A scalogram of one vibration snapshot from a rotating bearing is shown, computed with a continuous wavelet transform. Based on the visible evidence, which condition applies: normal, inner_race, outer_race, ball?
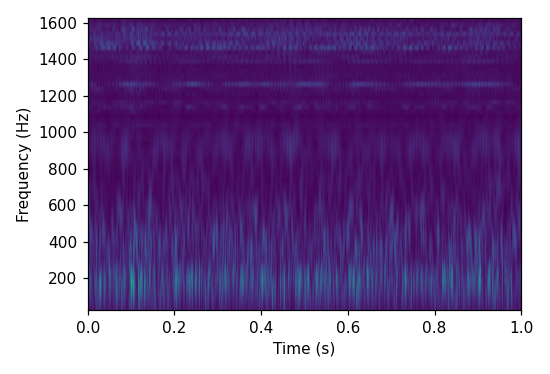
Answer: outer_race